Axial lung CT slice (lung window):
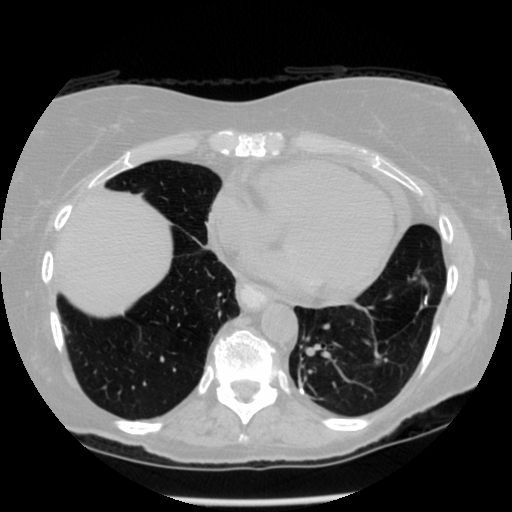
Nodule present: no